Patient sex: M
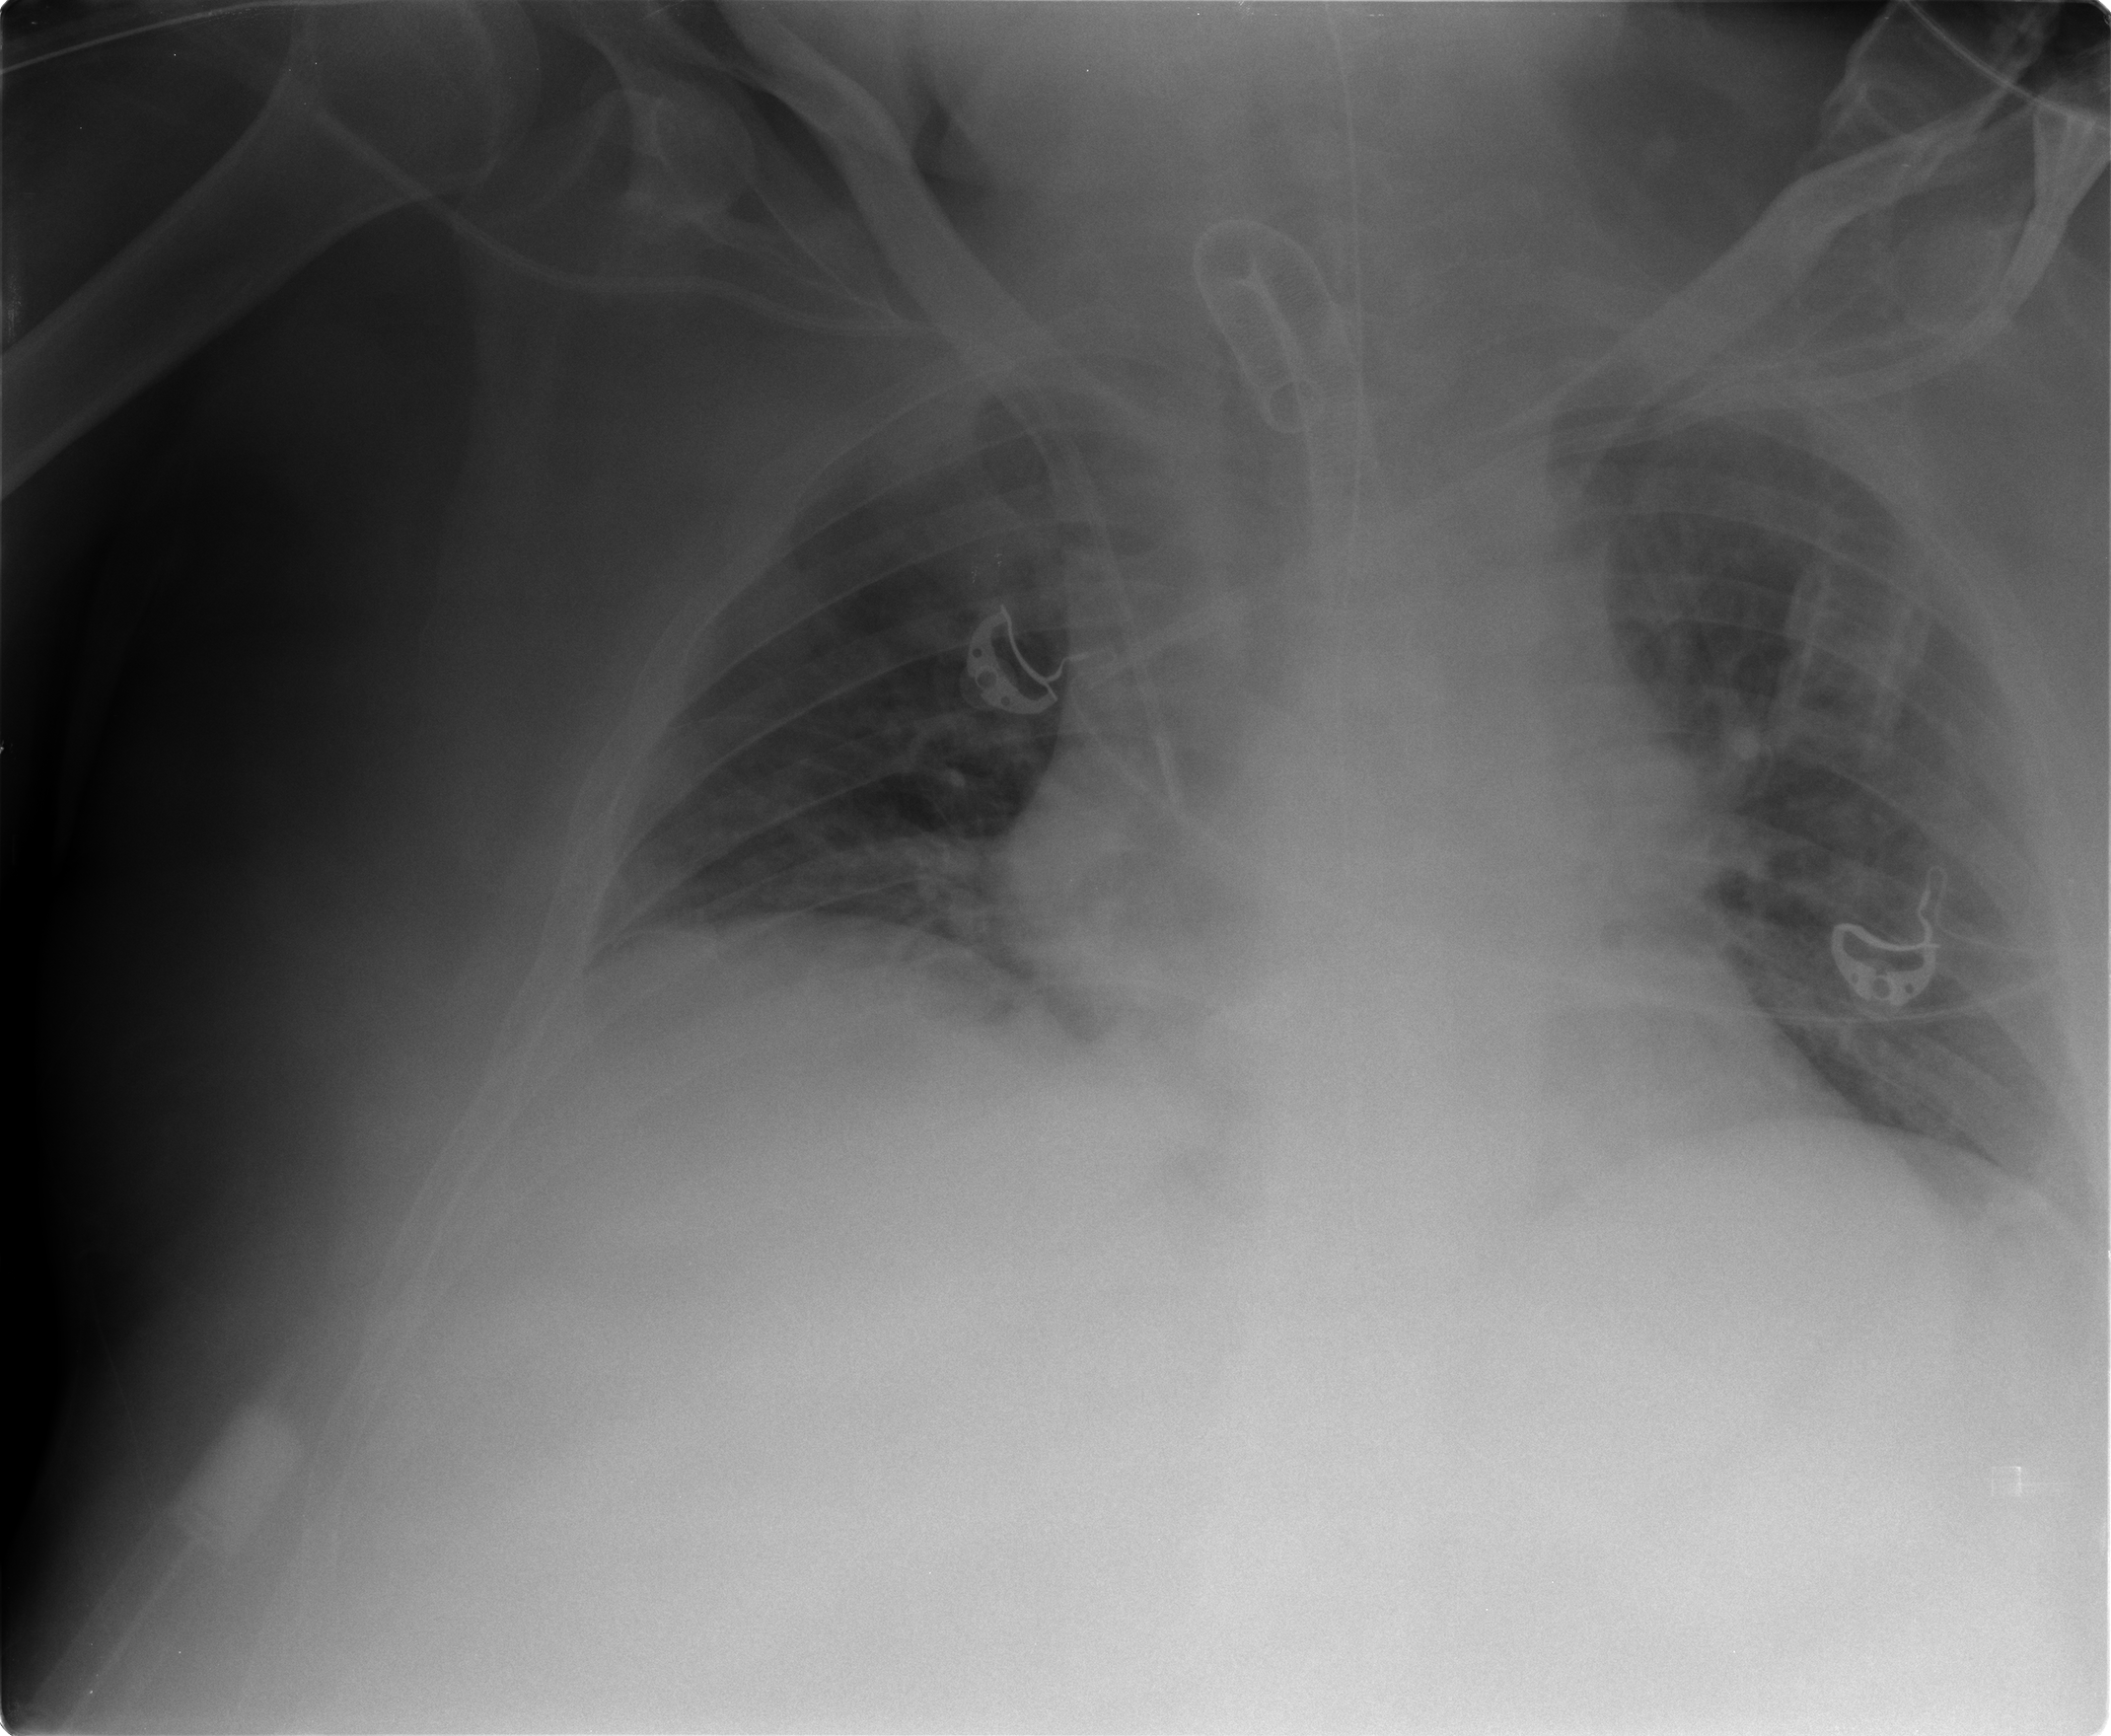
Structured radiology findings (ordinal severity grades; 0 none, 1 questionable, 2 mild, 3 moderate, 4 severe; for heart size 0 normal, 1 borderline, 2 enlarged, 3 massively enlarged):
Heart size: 2
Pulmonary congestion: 2
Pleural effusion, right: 2
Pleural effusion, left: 2
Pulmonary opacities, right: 1
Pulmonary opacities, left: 1
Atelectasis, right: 2
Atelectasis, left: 2